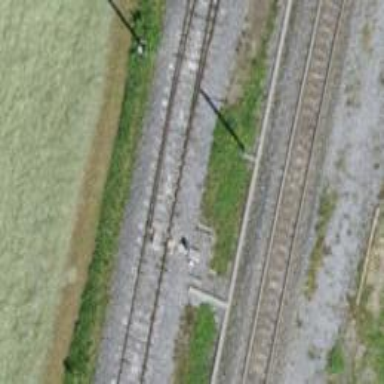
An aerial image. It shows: Railway switch.